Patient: sex M, age 75
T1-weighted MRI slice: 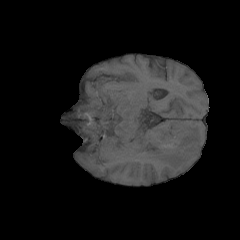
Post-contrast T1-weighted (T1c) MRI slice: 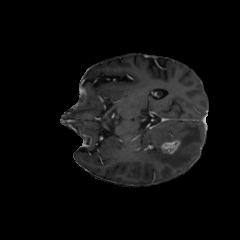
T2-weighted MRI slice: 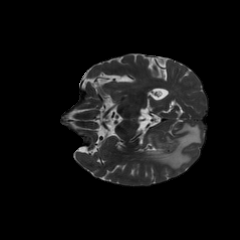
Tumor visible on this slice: yes
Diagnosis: Glioblastoma, IDH-wildtype
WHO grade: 4